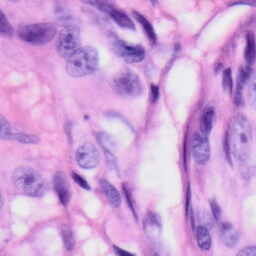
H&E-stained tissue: Skin